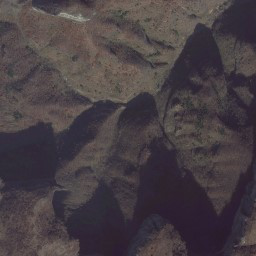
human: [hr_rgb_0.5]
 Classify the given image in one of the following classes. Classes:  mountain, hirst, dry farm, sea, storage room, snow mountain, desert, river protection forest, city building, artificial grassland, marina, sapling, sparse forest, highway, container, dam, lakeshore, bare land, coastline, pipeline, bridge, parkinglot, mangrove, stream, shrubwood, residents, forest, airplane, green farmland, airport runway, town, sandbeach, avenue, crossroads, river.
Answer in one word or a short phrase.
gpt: mountain